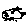
Label: fish